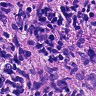
Metastatic tissue present: yes